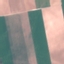
Land use / land cover class: AnnualCrop